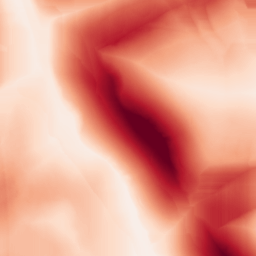
Category: morphological
Decomposition family: morphological_square
Decomposition parameters: operation: gradient
size: 50
Upsampling method: quintic
Upsampling parameters: scale: 4
Upsampling scale: 4